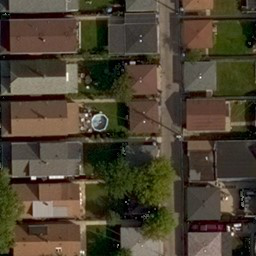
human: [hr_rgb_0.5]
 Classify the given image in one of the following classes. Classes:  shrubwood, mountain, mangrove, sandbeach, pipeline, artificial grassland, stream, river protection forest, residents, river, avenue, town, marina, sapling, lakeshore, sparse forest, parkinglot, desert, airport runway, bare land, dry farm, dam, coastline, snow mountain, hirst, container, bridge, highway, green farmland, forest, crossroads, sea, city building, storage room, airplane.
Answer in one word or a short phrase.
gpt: residents